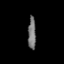
Tissue: lung
Cell type: Epithelial cells
Senescence score: 0.2127
Nuclear area (px): 246
Mean DAPI intensity: 116.089